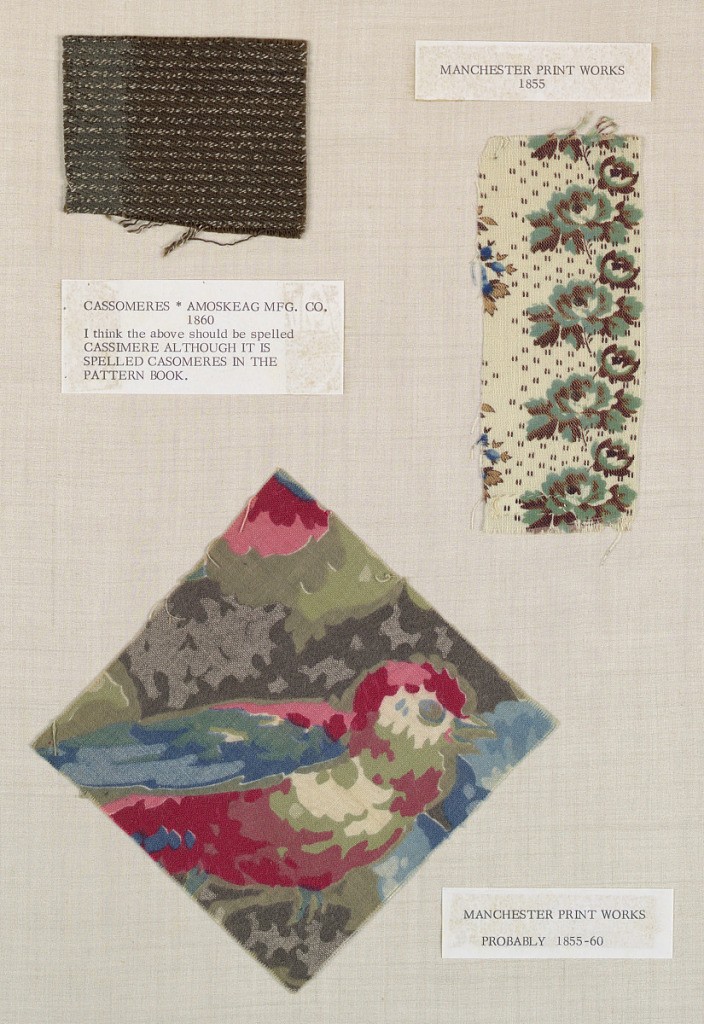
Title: Sample card
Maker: Amoskeag Manufacturing Company, American
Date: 1860
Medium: linen Technique: printed twill weave
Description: Small sample of dark brown linen with white weft threads is printed with a dark color, which gives the appearance of white flecked stripes. Appears on a sample card with two other sample printed samples from Manchester Print Works, 1855-1860.